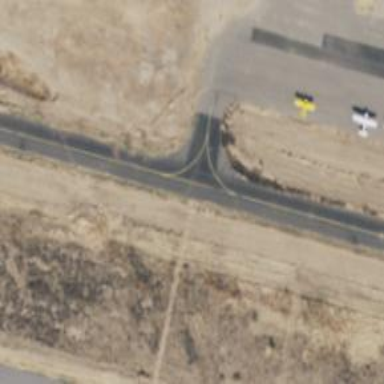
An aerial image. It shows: Asphalt taxiway in the airport.